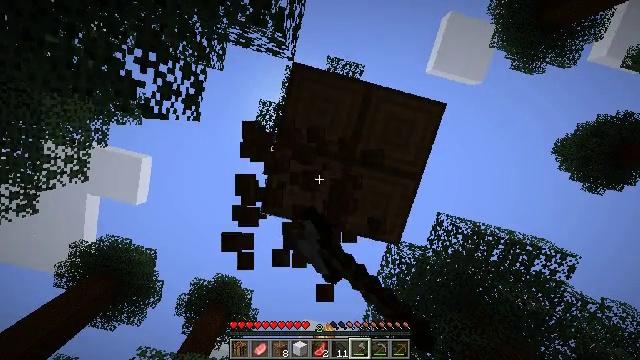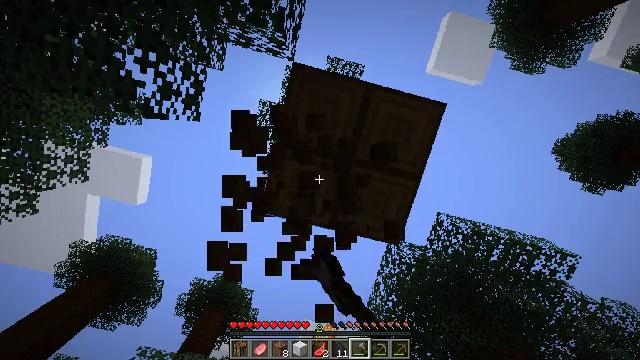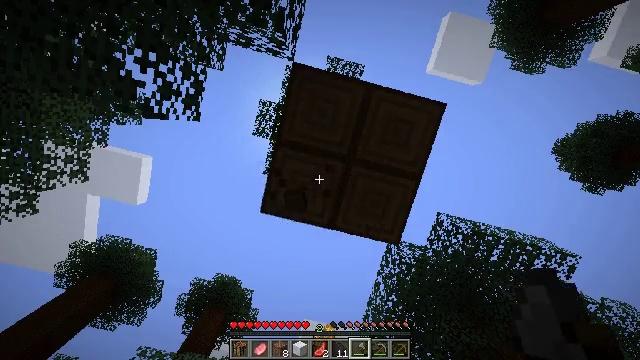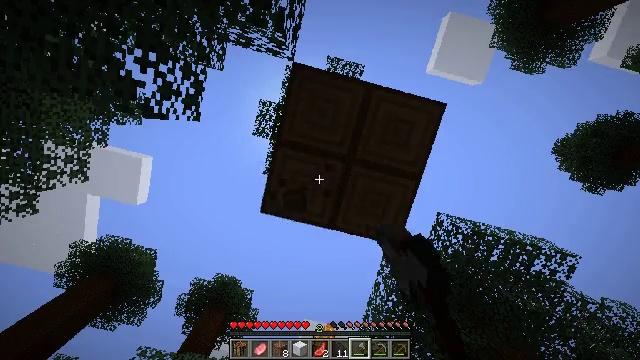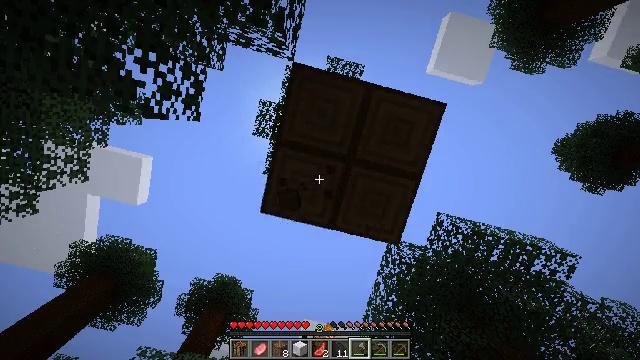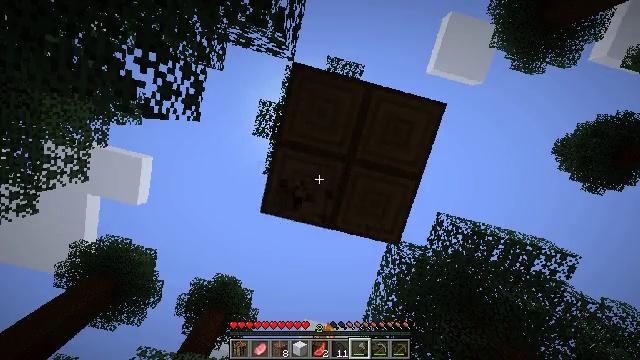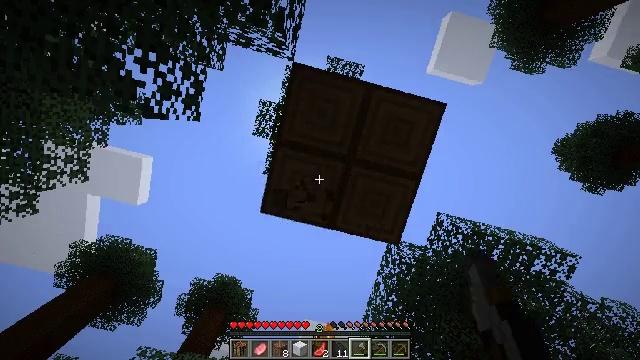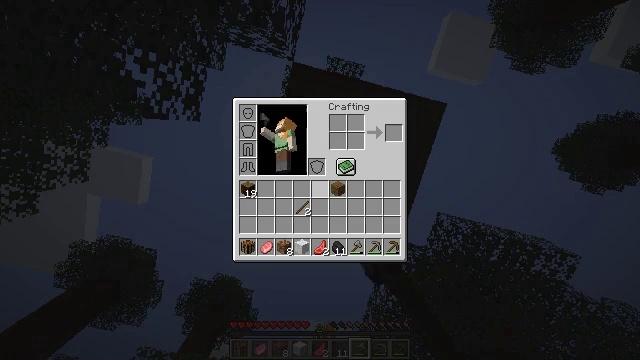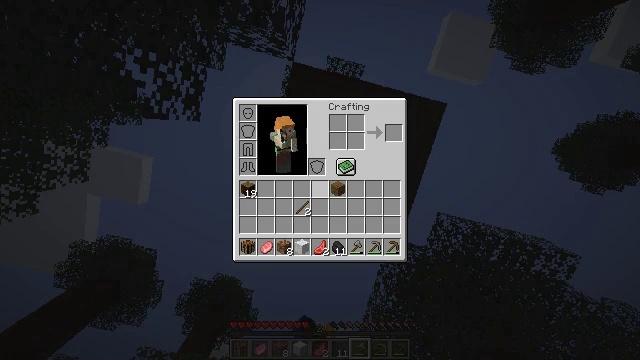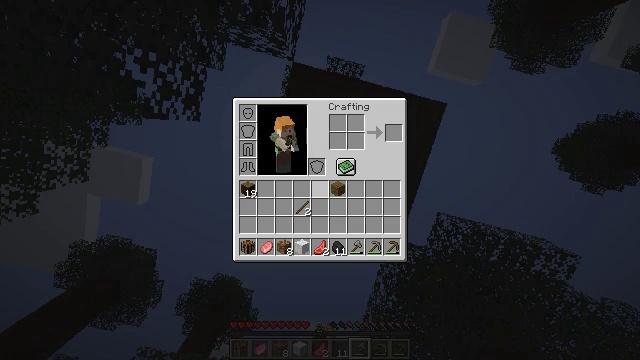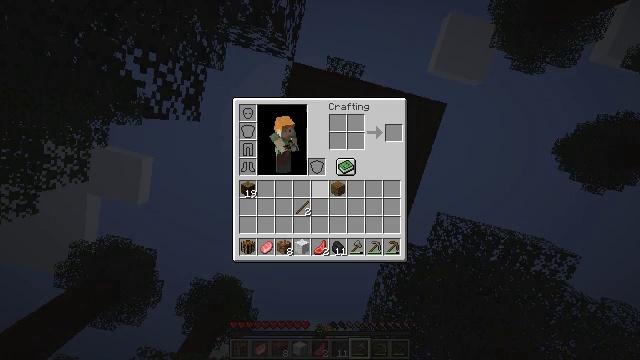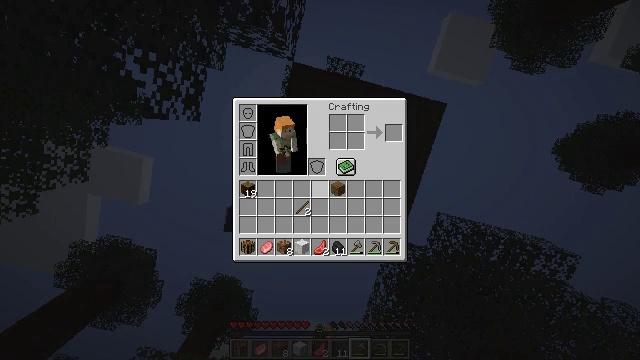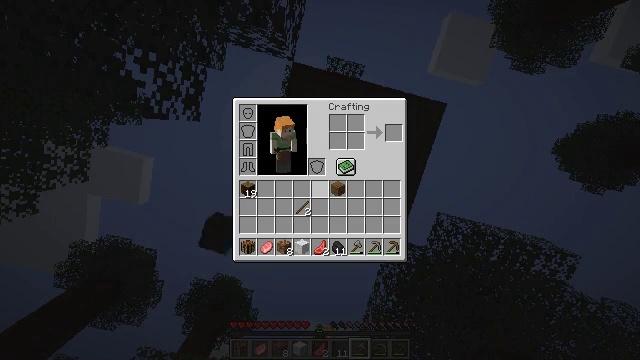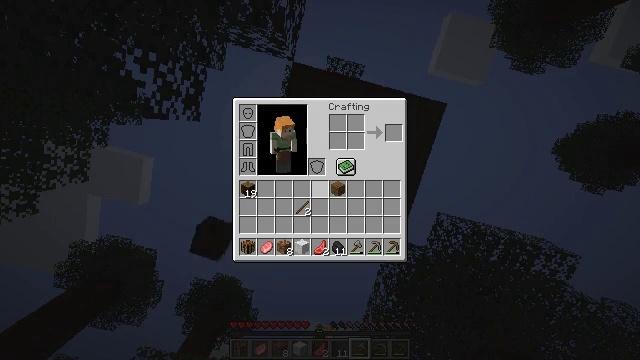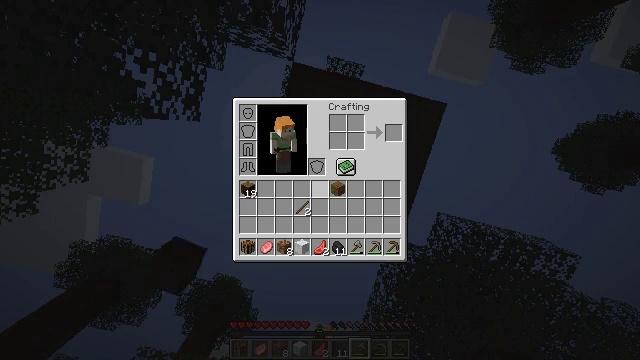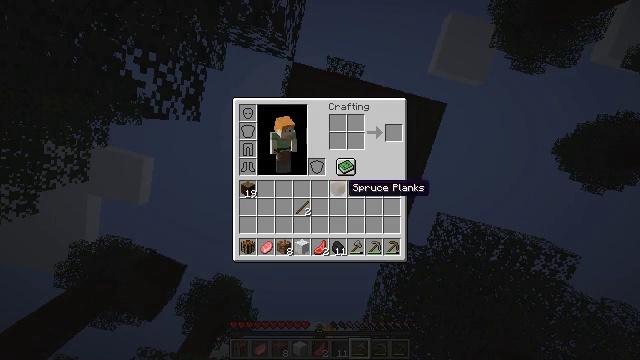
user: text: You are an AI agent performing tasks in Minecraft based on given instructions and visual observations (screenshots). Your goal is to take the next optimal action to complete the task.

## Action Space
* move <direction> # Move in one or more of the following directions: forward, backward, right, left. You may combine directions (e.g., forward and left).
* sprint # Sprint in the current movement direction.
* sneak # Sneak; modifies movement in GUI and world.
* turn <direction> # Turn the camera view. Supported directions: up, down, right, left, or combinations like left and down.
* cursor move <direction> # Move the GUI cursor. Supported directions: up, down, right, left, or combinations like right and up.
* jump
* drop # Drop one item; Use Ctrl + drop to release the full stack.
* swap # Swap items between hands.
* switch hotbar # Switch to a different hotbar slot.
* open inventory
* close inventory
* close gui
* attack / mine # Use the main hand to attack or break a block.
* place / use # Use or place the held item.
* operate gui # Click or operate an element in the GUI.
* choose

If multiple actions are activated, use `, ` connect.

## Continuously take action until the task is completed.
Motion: motion action
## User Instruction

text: Extinguish the fire.
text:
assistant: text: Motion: attack / mine
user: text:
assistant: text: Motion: attack / mine
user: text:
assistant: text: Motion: attack / mine
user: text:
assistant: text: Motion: attack / mine
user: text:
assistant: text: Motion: attack / mine
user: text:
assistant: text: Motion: attack / mine
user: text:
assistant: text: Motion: open inventory
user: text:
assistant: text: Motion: open inventory
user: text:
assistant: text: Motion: open inventory
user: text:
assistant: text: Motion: no_op
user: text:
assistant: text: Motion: no_op
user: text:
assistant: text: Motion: no_op
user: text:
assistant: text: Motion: no_op
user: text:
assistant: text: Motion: no_op
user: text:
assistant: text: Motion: cursor move right and down
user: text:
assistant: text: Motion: cursor move right
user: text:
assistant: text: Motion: no_op
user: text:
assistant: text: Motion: no_op
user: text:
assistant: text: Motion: no_op
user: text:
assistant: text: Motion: no_op
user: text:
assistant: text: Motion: no_op
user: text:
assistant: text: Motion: no_op
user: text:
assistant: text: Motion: no_op
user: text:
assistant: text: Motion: cursor move down, close inventory
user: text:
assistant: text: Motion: turn down, close inventory
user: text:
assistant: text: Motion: turn right and down, close inventory
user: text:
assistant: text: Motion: turn right and down, close inventory
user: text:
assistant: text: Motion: move forward, turn down
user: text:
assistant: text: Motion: move forward, turn left and down
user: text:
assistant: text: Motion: move forward, turn down